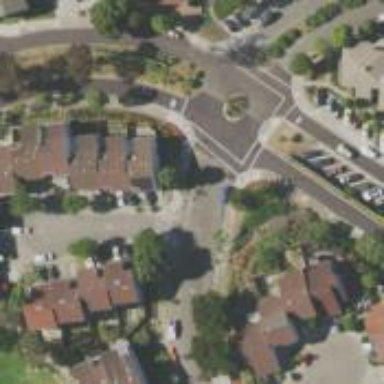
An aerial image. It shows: Residential road that intersects with roundabout.